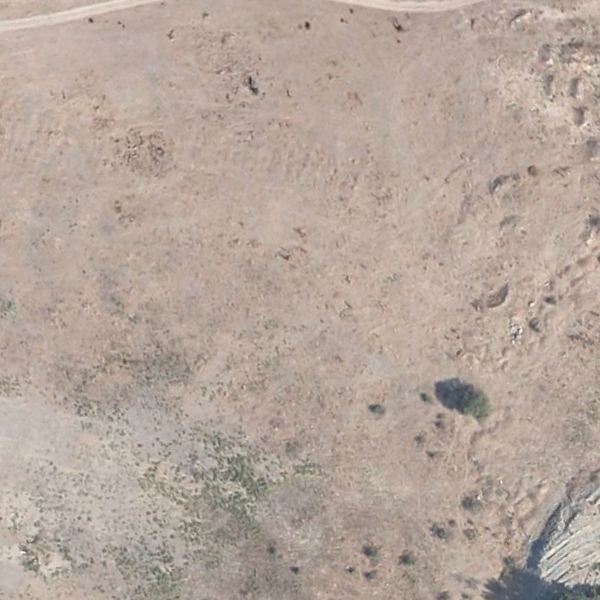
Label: BareLand